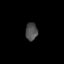
Tissue: skin
Cell type: Fibroblasts
Senescence score: 0.6777
Nuclear area (px): 215
Mean DAPI intensity: 75.023